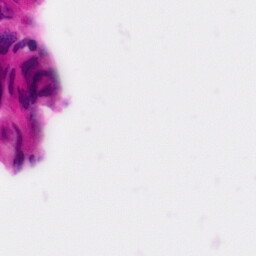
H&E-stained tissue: Pancreatic